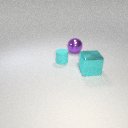
small cyan rubber cylinder behind large cyan metal cube